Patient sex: M
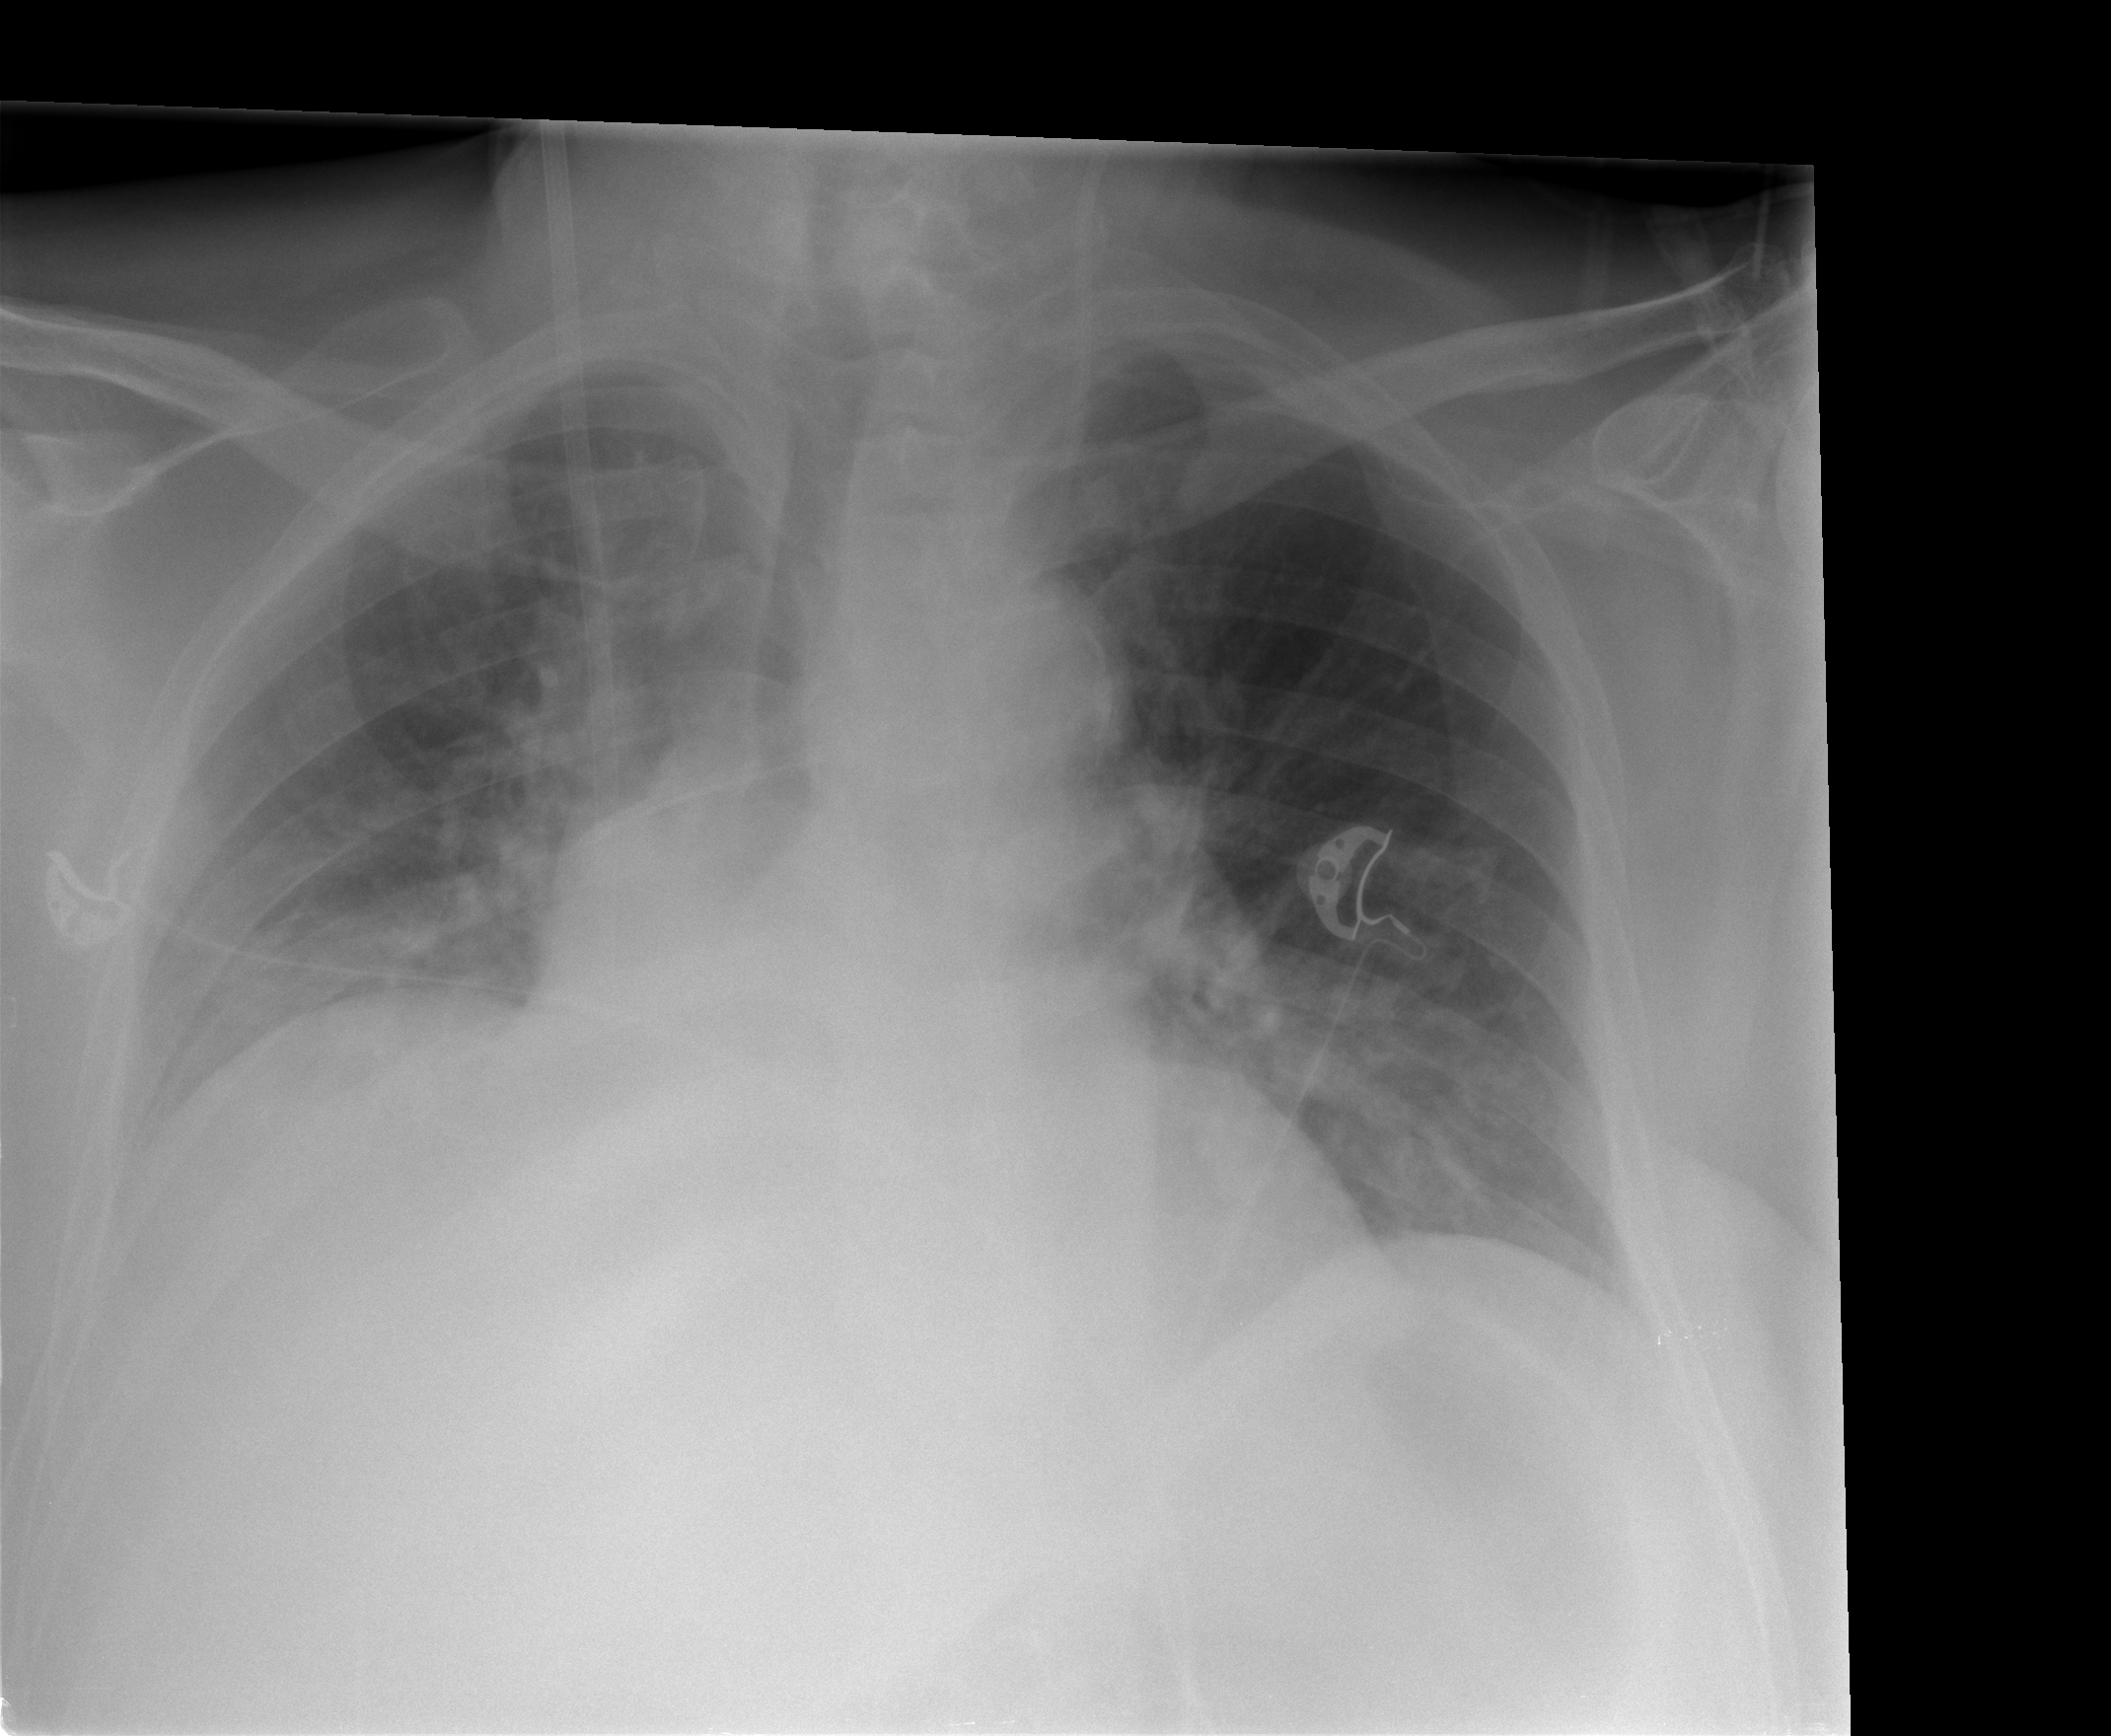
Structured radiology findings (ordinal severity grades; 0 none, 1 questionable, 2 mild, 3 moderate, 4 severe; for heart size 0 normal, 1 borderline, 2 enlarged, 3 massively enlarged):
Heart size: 2
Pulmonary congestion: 2
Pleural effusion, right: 0
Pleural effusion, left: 0
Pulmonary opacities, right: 1
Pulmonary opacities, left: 1
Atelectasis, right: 2
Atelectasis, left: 2